Question: I' am trying to achieve sth like this:

But the ListView is overlaps my bottom bar. What is the best way to prevent such a behaviour? As you can see in the picture there is a map under bottom bar. This bottom bar is like target/destination window in Google Maps app.
'''
<?xml version="1.0" encoding="utf-8"?>
<FrameLayout
android:layout_width="fill_parent"
android:layout_height="fill_parent"
android:orientation="vertical">
<com.google.android.gms.maps.MapView
android:id="@+id/map"
tools:layout="@layout/fragmentMap"
android:layout_width="match_parent"
android:layout_height="match_parent"/>
<LinearLayout
android:layout_width="match_parent"
android:layout_height="match_parent"
android:layout_marginLeft="2dp"
android:layout_marginRight="2dp"
android:layout_marginTop="2dp"
android:orientation="vertical">
<EditText
android:id="@+id/mapEditT"
android:layout_width="fill_parent"
android:layout_height="53dp"
android:layout_alignParentTop="true"
android:gravity="center|left"
android:paddingLeft="2dp"
android:paddingRight="0dp"/>
<ListView
android:id="@+id/listVi"
android:layout_width="match_parent"
android:layout_height="wrap_content"
android:background="@android:color/white"/>
</LinearLayout>
<LinearLayout
android:layout_width="match_parent"
android:layout_height="wrap_content"
android:layout_gravity="bottom"
android:orientation="vertical">
<ImageButton
android:id="@+id/draweR"
android:layout_width="wrap_content"
android:src="@drawable/draweR"/>
<LinearLayout
android:id="@+id/infoBox"
android:layout_width="match_parent"
android:layout_height="100dp"
android:layout_marginTop="40dp"
android:alpha="0.1"
android:background="@android:color/black"
android:orientation="horizontal">
<TextView
android:id="@+id/text2"
android:layout_width="wrap_content"
android:layout_height="wrap_content"
android:layout_gravity="center"
android:layout_marginLeft="20dp"
android:text="Info"
/>
<TextView
android:id="@+id/text3"
android:layout_width="wrap_content"
android:layout_height="wrap_content"
android:layout_gravity="center"
android:layout_toRightOf="@id/text2"
android:text="Info/>
</LinearLayout>
</LinearLayout>
</FrameLayout>
'''
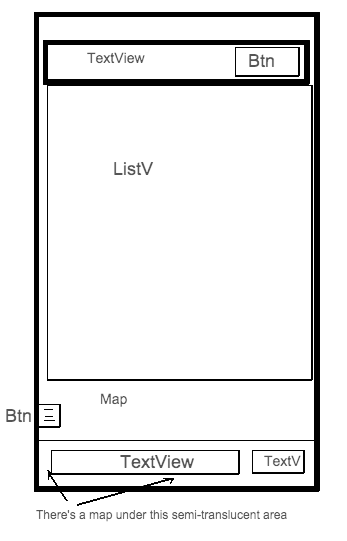
Answer: Use 'LinearLayout' or 'RelativeLayout' as top most parent instead of 'FrameLayout'.
Here is the code snippet using 'LinearLayout'.
'''
<?xml version="1.0" encoding="utf-8"?>
<LinearLayout xmlns:android="http://schemas.android.com/apk/res/android"
android:layout_width="match_parent"
android:layout_height="match_parent"
android:orientation="vertical" >
<LinearLayout
android:layout_width="match_parent"
android:layout_height="wrap_content" >
<EditText
android:id="@+id/textView1"
android:layout_width="0dp"
android:layout_height="wrap_content"
android:layout_weight="1"
android:gravity="center_vertical" />
<Button
android:id="@+id/button1"
android:layout_width="wrap_content"
android:layout_height="wrap_content"
android:text="Button" />
</LinearLayout>
<ListView
android:id="@+id/listView1"
android:layout_width="match_parent"
android:layout_height="0dp"
android:layout_weight="1" >
</ListView>
<FrameLayout
android:layout_width="match_parent"
android:layout_height="wrap_content" >
<ImageButton
android:id="@+id/draweR"
android:layout_height="wrap_content"
android:layout_width="wrap_content"
android:layout_gravity="left|center_vertical"
android:src="@drawable/draweR"/>
<com.google.android.gms.maps.MapView
android:id="@+id/map"
android:layout_width="match_parent"
android:layout_height="match_parent"
tools:layout="@layout/fragmentMap" />
</FrameLayout>
<LinearLayout
android:layout_width="match_parent"
android:layout_height="wrap_content"
android:weightSum="100" >
<TextView
android:id="@+id/textView2"
android:layout_width="0dp"
android:layout_height="wrap_content"
android:text="TextView"
android:layout_weight="75" />
<TextView
android:id="@+id/textView3"
android:layout_width="0dp"
android:layout_height="wrap_content"
android:text="TextView"
android:layout_weight="25" />
</LinearLayout>
</LinearLayout>
'''